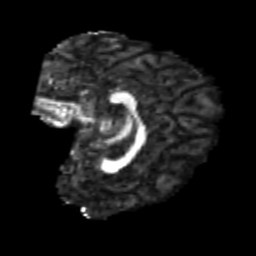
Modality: FA
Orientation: sagittal
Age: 26
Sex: female
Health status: healthy
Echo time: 0.074 s